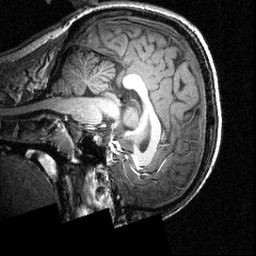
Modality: T1w
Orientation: sagittal
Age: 24
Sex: male
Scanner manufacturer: siemens
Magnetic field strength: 3.951 T
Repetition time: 1.5 s
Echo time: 0.00335 s